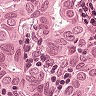
Metastatic tissue present: yes